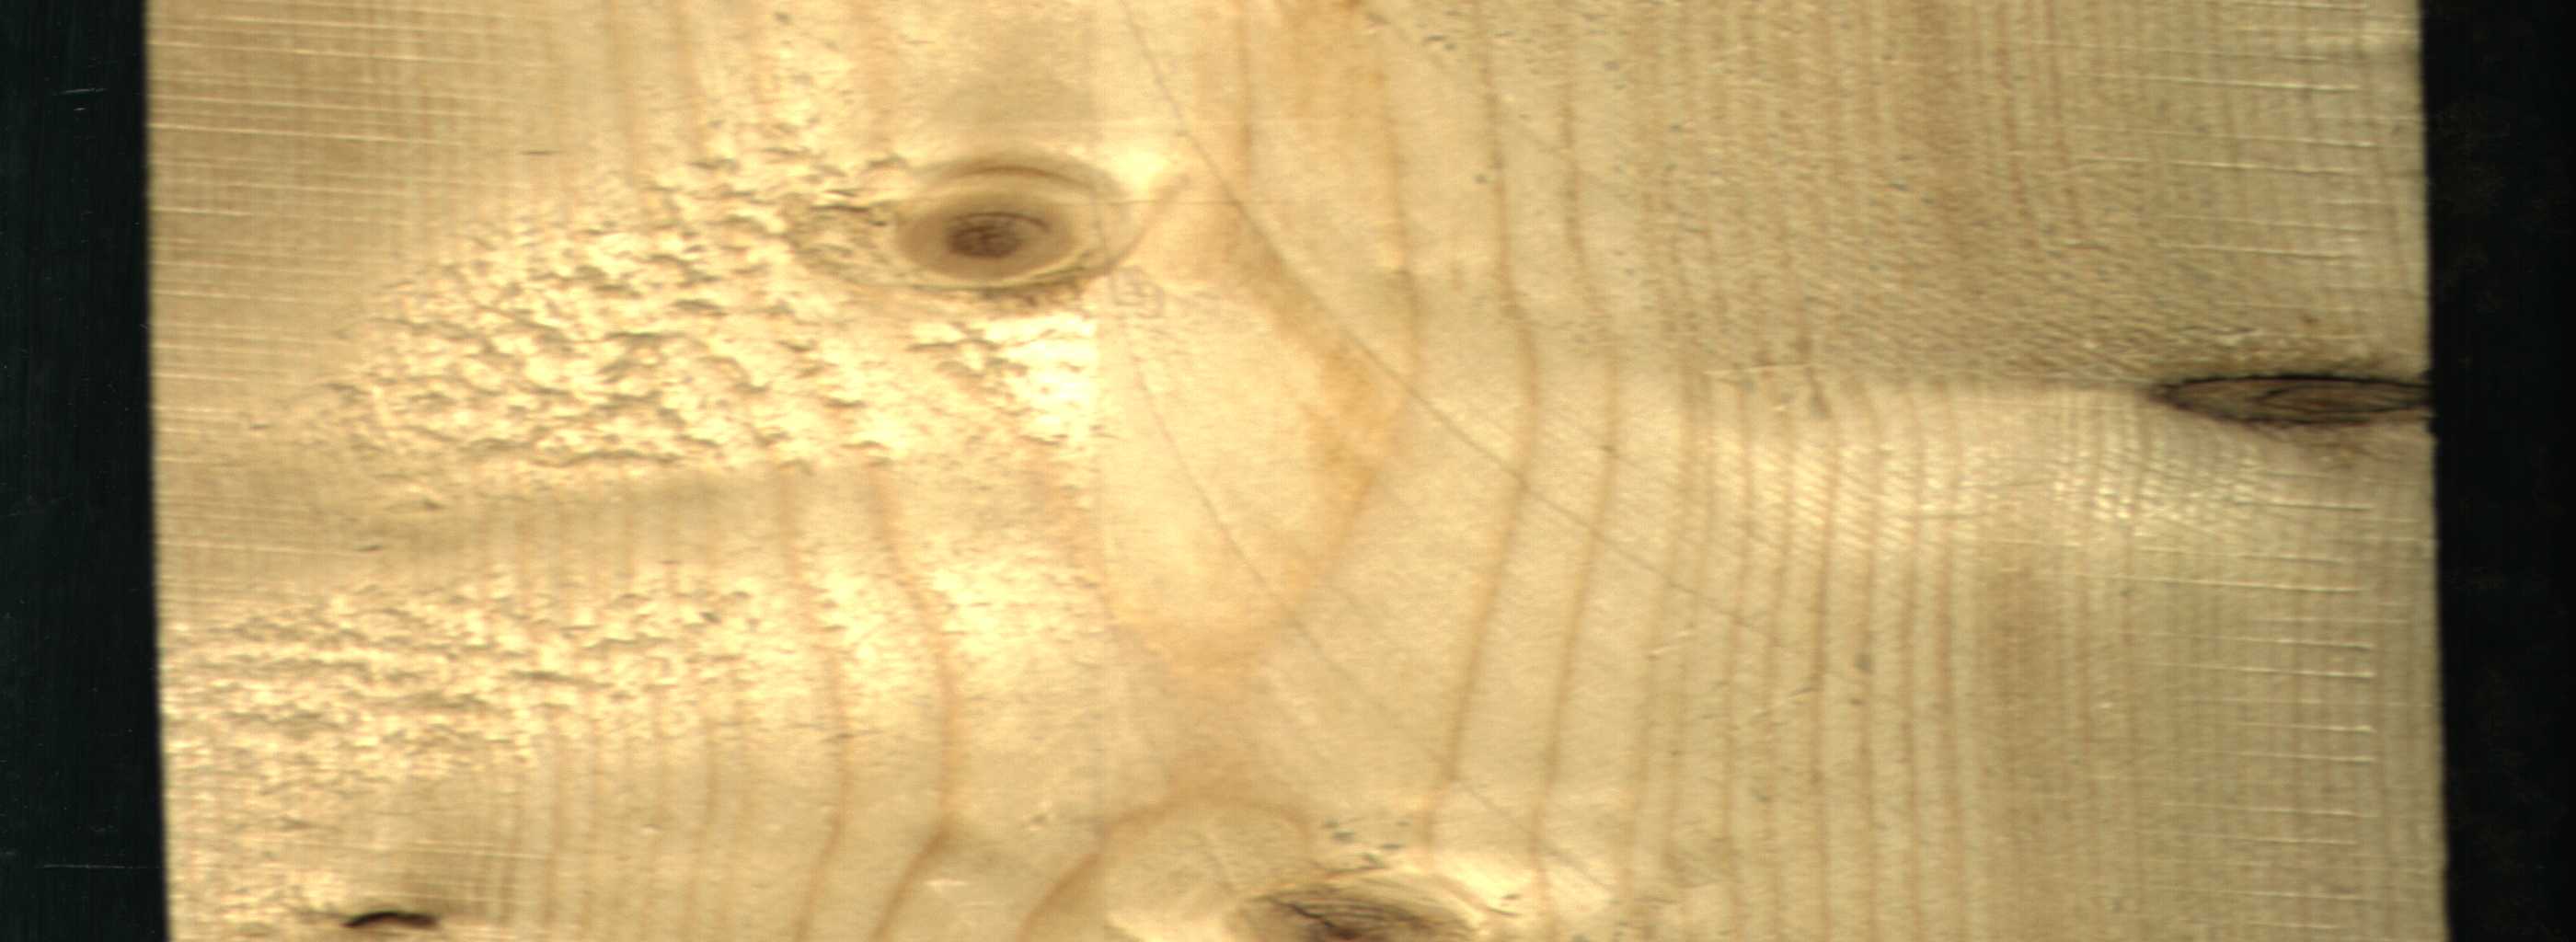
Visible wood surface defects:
knot_with_crack
Dead_Knot
Dead_Knot
Live_Knot